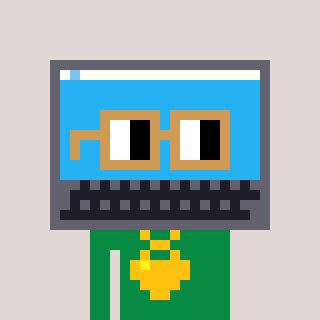
a pixel art character with square brown glasses, a laptop-shaped head and a green-colored body on a warm background